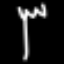
Label: fork